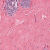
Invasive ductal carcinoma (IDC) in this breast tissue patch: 0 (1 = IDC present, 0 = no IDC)